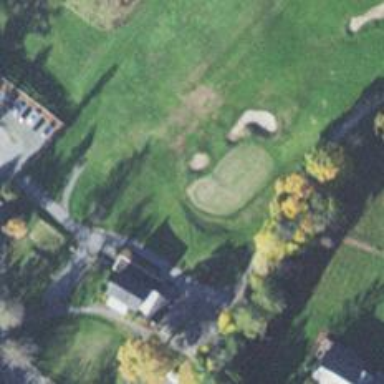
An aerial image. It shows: View of golf hole.